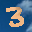
Label: 3